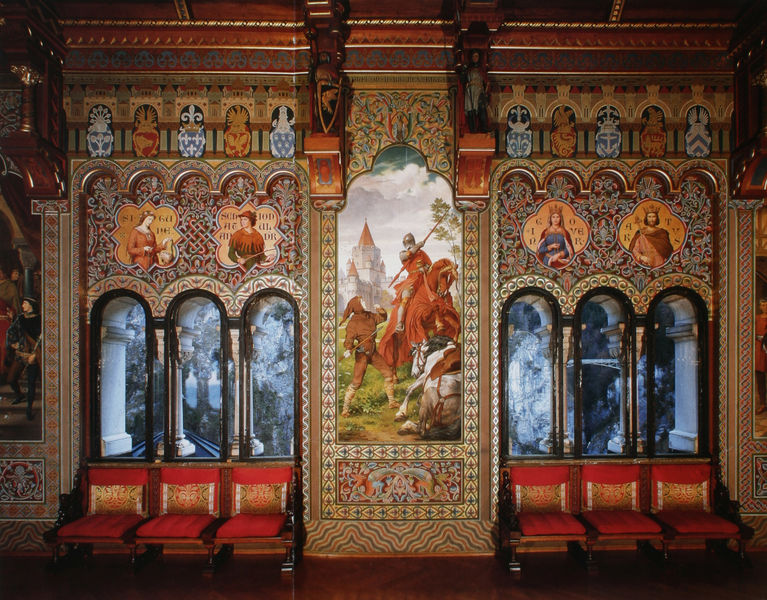
Titel: Schloss Neuschwanstein, Südwand des Sängersaals, in der Mitte Parzifals Kampf mit dem Roten Ritter
Künstler: August Spieß
Standort: Schwangau
Institution: Schloss Neuschwanstein
Schlagwörter: baum, blau, gemälde, himmel, kampf, mann, wolken, gelb, grün, landschaft, menschen, bunt, fenster, frau, hell, holz, männer, raum, schmuck, stuhl, stühle, säule, säulen, zeichnung, zimmer, ausblick, gras, park, rot, schloss, wiese, malerei, muster, ornament, teppich, mütze, wand, architektur, samt, bild, innenraum, porträt, kirche, boden, gold, interieur, sessel, decke, drei, personen, krone, pferd, pferde, reiter, statue, sattel, zügel, aussicht, rahmung, sitz, sitze, bogen, farbe, bank, saal, figuren, rundbogen, schlacht, kissen, könig, lanze, dekoration, gestühl, polster, detail, ornamente, verzierung, wandgemälde, wandmalerei, balken, halle, foto, fotografie, photographie, bögen, burg, vergoldet, bayern, orient, schwert, helm, herrscher, holzdecke, mosaik, portraits, ritter, rüstung, schimmel, altar, arkaden, bänke, kapitelle, kathedrale, intarsien, photo, wappen, rauten, fuchs, statuen, ross, mittelalter, rundbögen, historismus, könige, herrscherin, konsolen, königin, konsole, heilige, speer, fresko, statuetten, lilien, bemalung, wandbild, sitzbank, pfeil, vergoldung, wintergarten, holzbalken, vertäfelung, beichte, kapuze, fesnter, verglasung, zeichnungen, romanisch, inenraum, schilde, blendbögen, vierpass, medaillons, ludwig ii, ludwig ii., märchenschloss, neuschwanstein, neuromanisch, prunkvoll, chorgestühl, apostel, scheinarchitektur, polstersessel, heraldik, sankt martin, schlosssaal, fesko, fürstensaal, herrscherbild, turnier, romanisierend, dreierfenster, holbalkendecke, parzival, 19. jahrhundert, #schloss